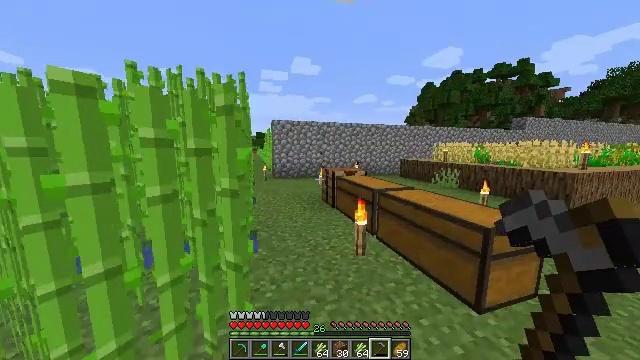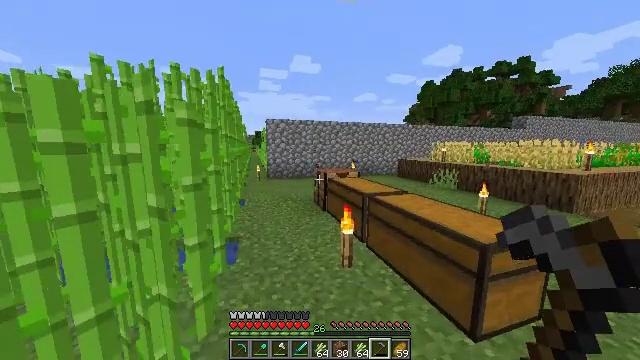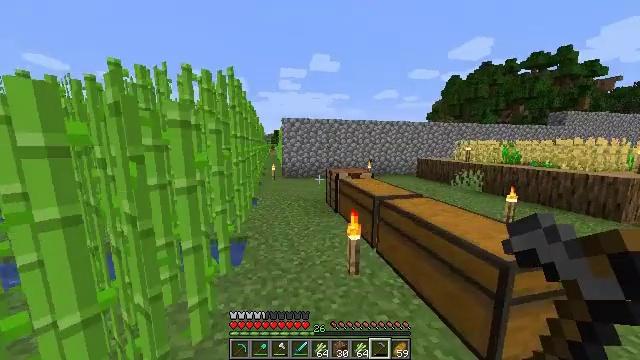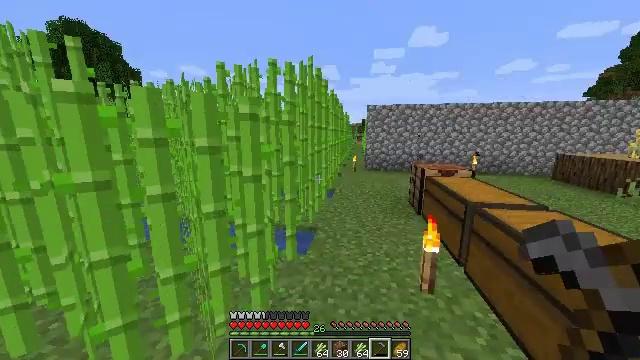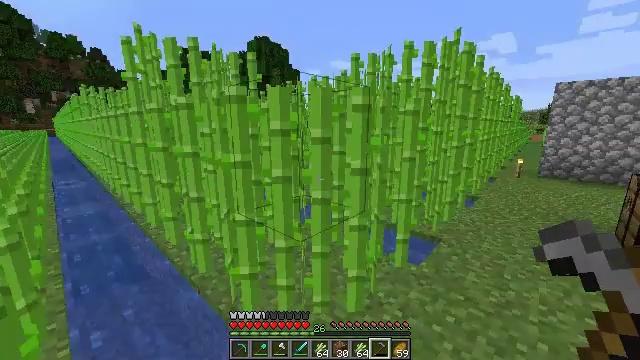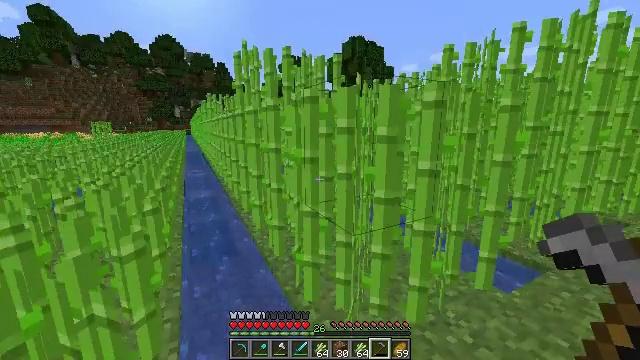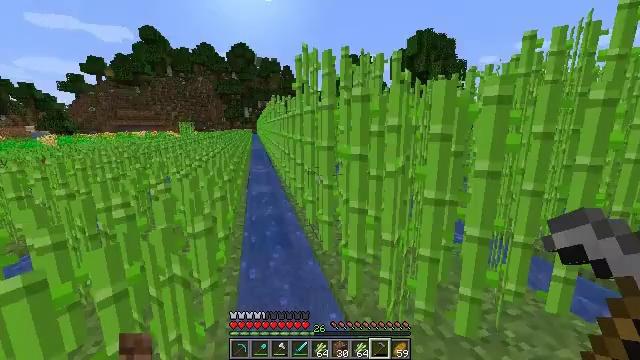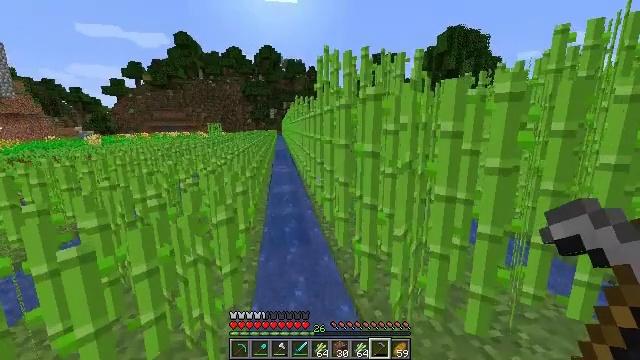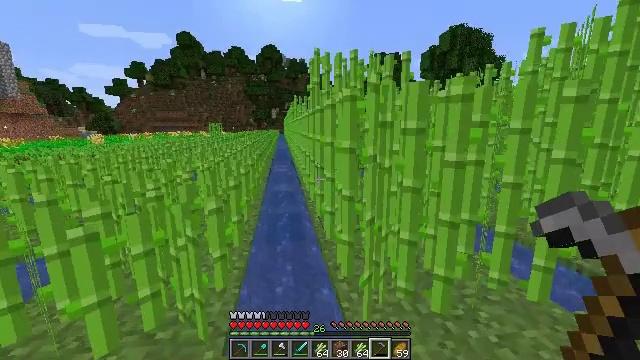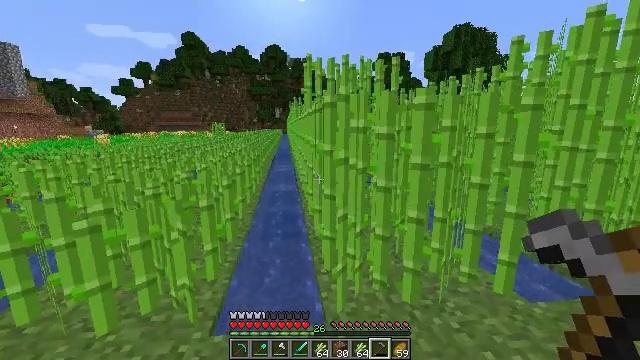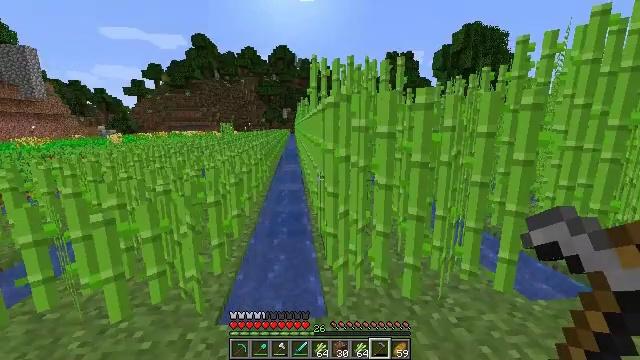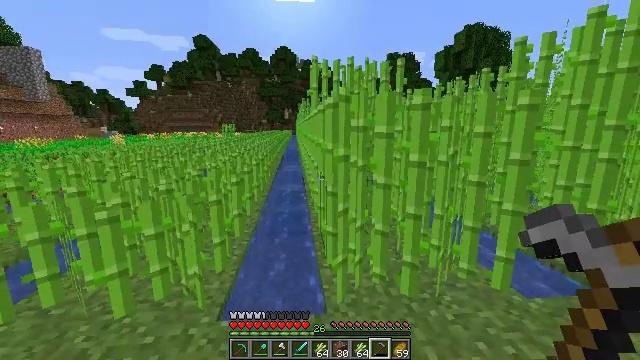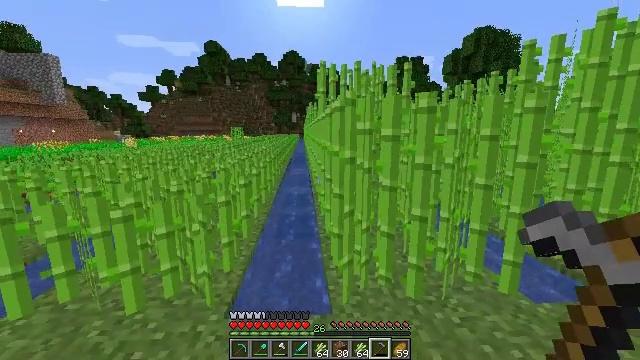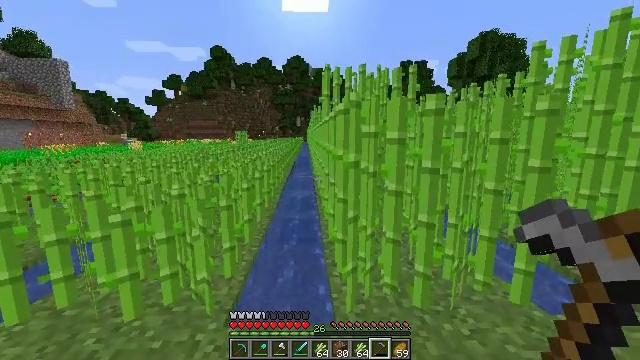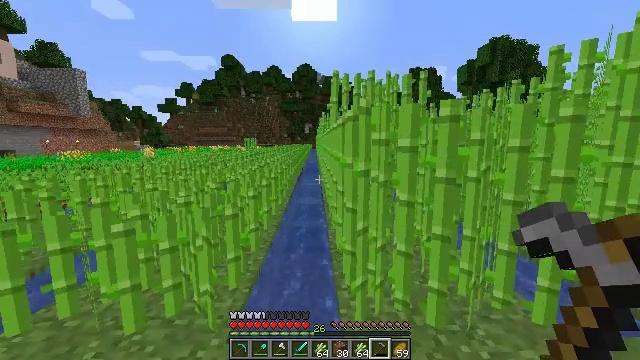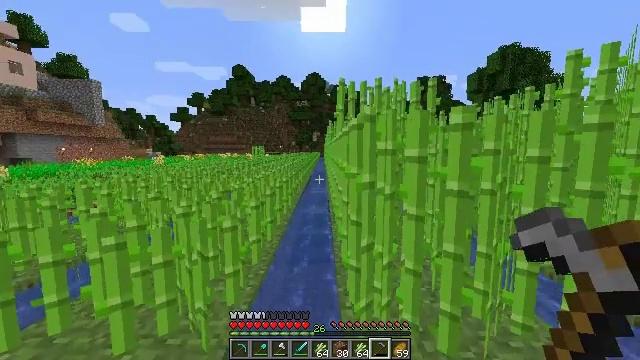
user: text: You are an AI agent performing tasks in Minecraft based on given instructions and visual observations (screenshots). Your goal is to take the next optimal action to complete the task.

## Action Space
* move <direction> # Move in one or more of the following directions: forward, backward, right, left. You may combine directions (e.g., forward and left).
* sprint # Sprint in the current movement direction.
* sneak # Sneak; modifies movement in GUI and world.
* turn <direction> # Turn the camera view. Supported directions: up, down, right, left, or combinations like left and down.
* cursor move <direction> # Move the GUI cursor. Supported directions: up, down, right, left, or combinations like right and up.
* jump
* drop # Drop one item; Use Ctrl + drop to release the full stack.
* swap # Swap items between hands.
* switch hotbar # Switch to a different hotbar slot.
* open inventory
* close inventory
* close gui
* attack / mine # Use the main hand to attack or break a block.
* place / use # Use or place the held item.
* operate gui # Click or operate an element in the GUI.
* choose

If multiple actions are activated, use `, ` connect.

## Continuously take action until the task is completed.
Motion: motion action
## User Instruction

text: Collect sugar cane near water sources.
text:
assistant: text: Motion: move forward and move right, sprint
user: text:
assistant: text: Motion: move right, sprint, turn left
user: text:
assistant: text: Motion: move right, turn left and down
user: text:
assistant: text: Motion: move right, turn left and down
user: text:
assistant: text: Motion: move back and move right, turn left
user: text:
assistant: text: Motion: move back and move right, turn left
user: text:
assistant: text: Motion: move back and move right, turn left
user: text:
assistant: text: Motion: move back and move right
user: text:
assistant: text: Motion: move back and move right
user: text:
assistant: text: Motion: move right, turn left
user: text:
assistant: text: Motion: move right
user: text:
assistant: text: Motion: move forward and move right, turn left
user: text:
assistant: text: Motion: move forward and move right
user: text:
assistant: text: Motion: move forward and move right, turn left and up
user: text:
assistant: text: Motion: move forward and move right, turn left and up
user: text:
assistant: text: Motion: move forward, turn up, attack / mine
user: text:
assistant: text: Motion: move forward, turn right and up, attack / mine
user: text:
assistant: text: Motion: move forward, turn right, attack / mine
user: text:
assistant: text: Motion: move forward and move right, turn right, attack / mine
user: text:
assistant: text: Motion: move forward and move right, turn right, attack / mine
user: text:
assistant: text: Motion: move forward and move right, turn right, attack / mine
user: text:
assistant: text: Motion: move forward and move right, attack / mine
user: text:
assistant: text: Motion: move forward and move right, turn left, attack / mine
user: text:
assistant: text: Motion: move forward, turn left, attack / mine
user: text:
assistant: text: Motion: move forward, turn left, attack / mine
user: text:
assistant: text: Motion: move forward, turn left, attack / mine
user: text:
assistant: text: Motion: move forward and move left, attack / mine
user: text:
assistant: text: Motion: move forward and move left, attack / mine
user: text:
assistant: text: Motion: move forward and move left, attack / mine
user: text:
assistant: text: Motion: move forward, turn right, attack / mine